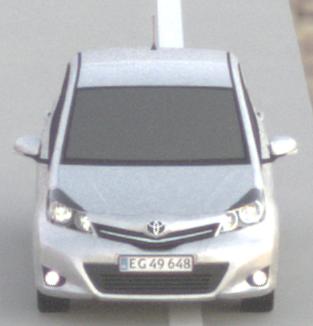
Make: Toyota
Model: Yaris 1.0
Detailed model: Yaris (XP9)
Model produced from: 2009/01
Model produced until: 2010/10
Doors: 3
Color: white
Road condition: dry road
Daytime: sunrise or sunset
Contrast: low contrast